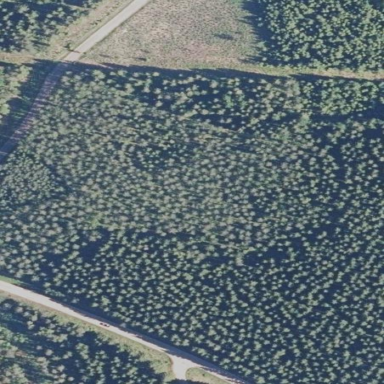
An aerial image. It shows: Woodland with evergreen needle-leaved trees.